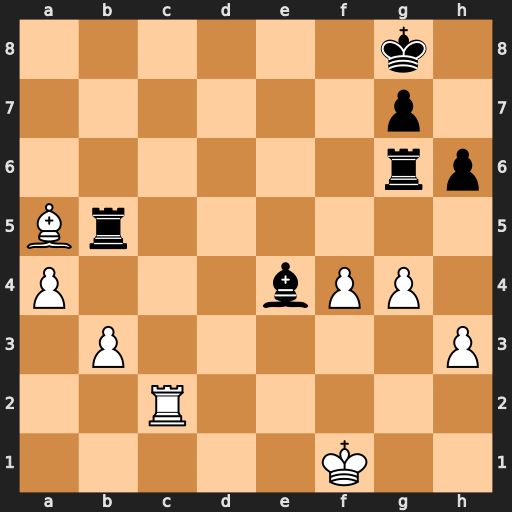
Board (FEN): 6k1/6p1/6rp/Br6/P3bPP1/1P5P/2R5/5K2
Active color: w
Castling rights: -
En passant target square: -
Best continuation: Rc8+ Kh7 axb5